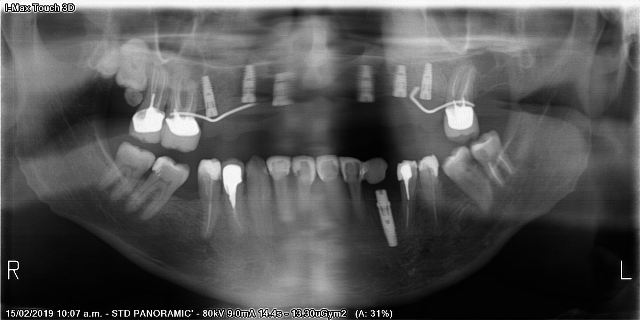
adult